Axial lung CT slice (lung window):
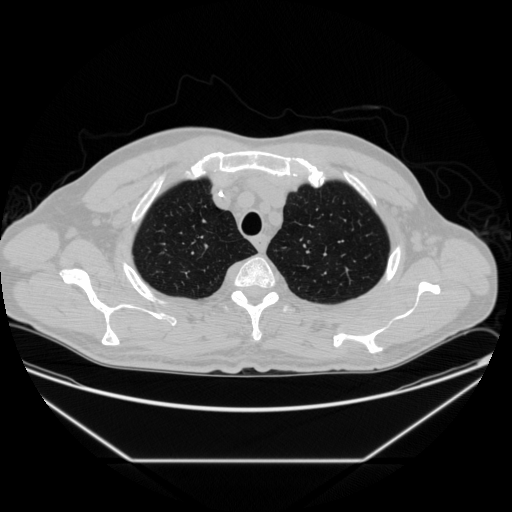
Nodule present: no